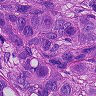
Metastatic tissue present: yes